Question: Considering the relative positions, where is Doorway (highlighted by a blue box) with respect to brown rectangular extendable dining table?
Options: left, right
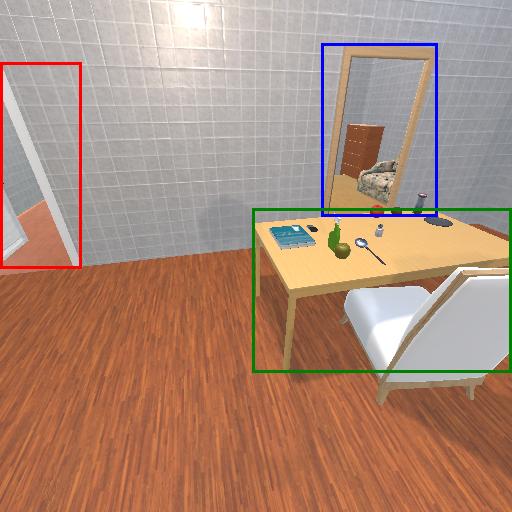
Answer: left